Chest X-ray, PA view. Patient: 40 years old, sex M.
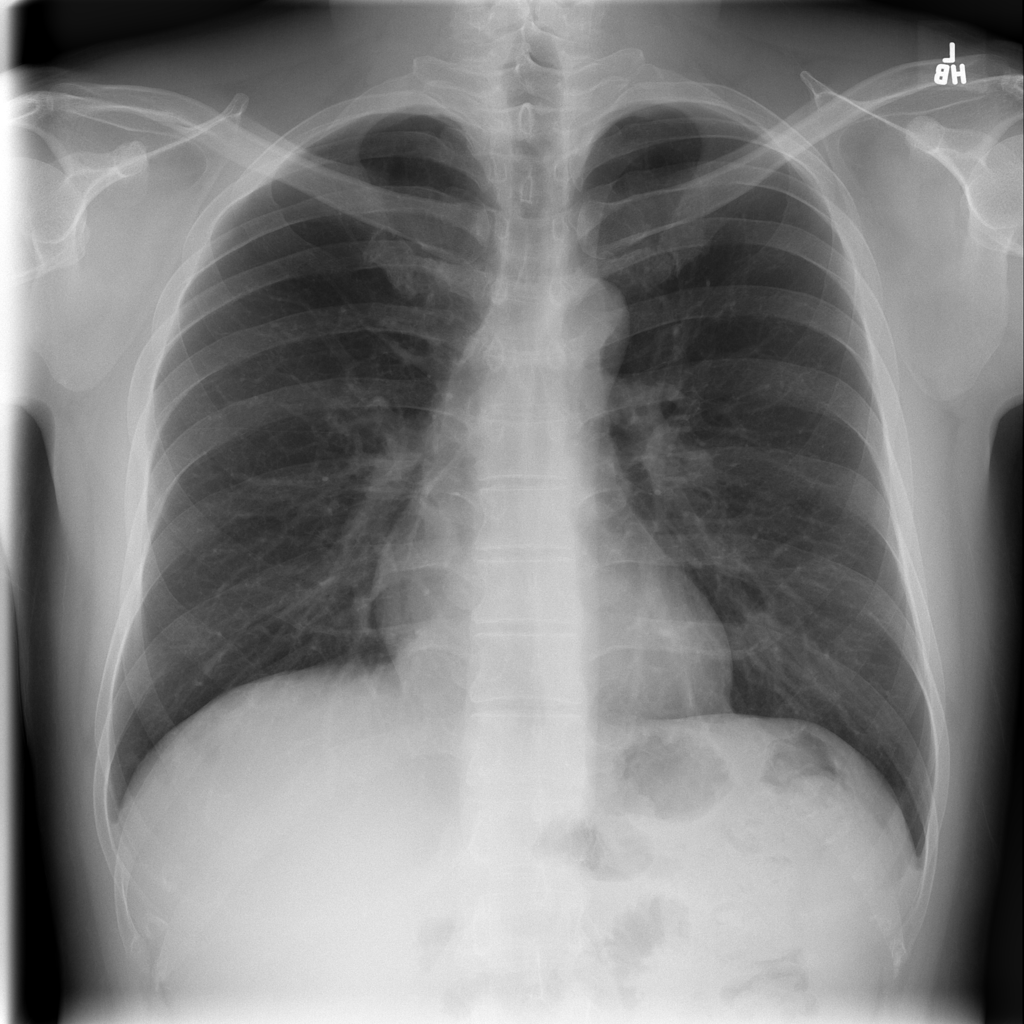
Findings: No Finding